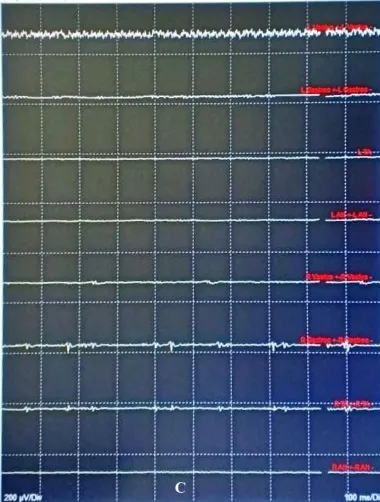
IONM of the Index Surgery. TcMEP values were as baseline.
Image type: chart (chart)